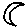
Label: moon